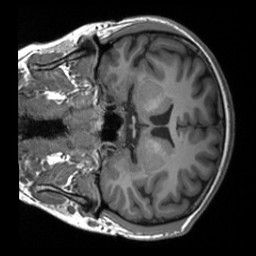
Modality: T1w
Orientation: coronal
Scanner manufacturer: siemens
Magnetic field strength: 3 T
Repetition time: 2 s
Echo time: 0.0023 s